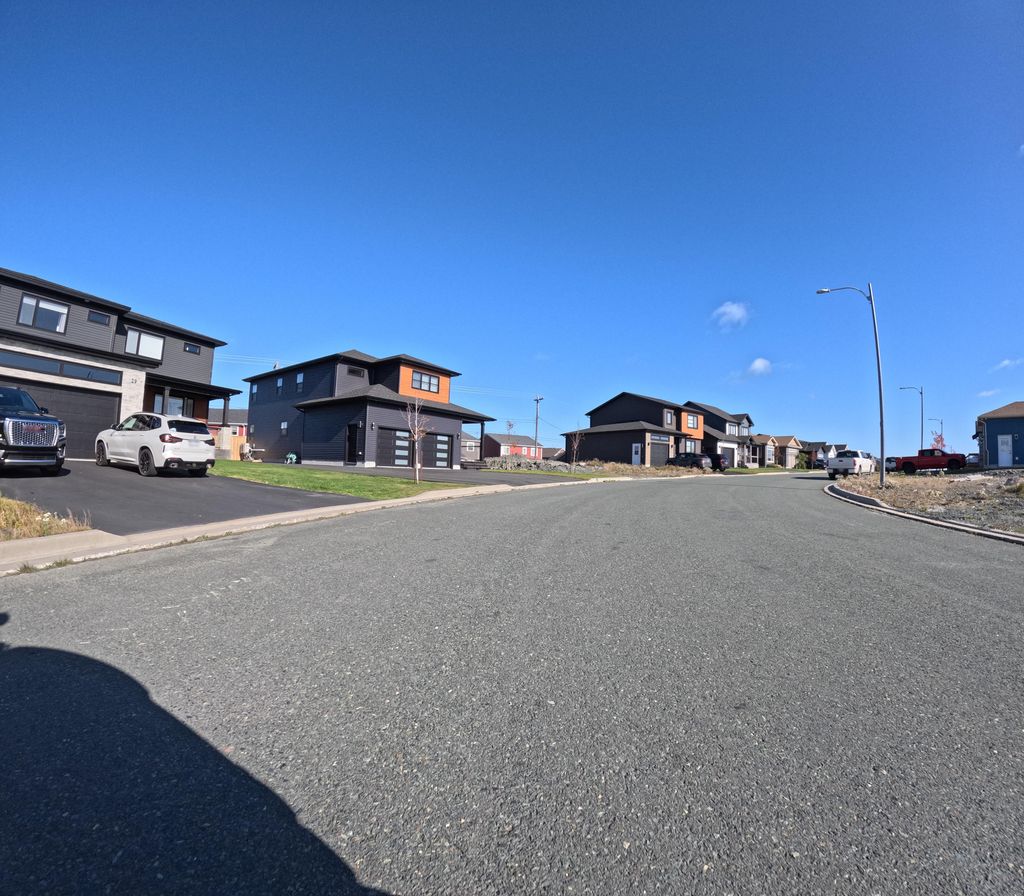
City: st_johns